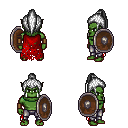
a pixel art fantasy rpg character, male body template, orc, green skin, red tattered cape, metal pants, white long topknot hairstyle, leather bracers, shield, four views (front, back, left, right), 2x2 character sprite sheet, small pixel art, hard edges, no anti-aliasing